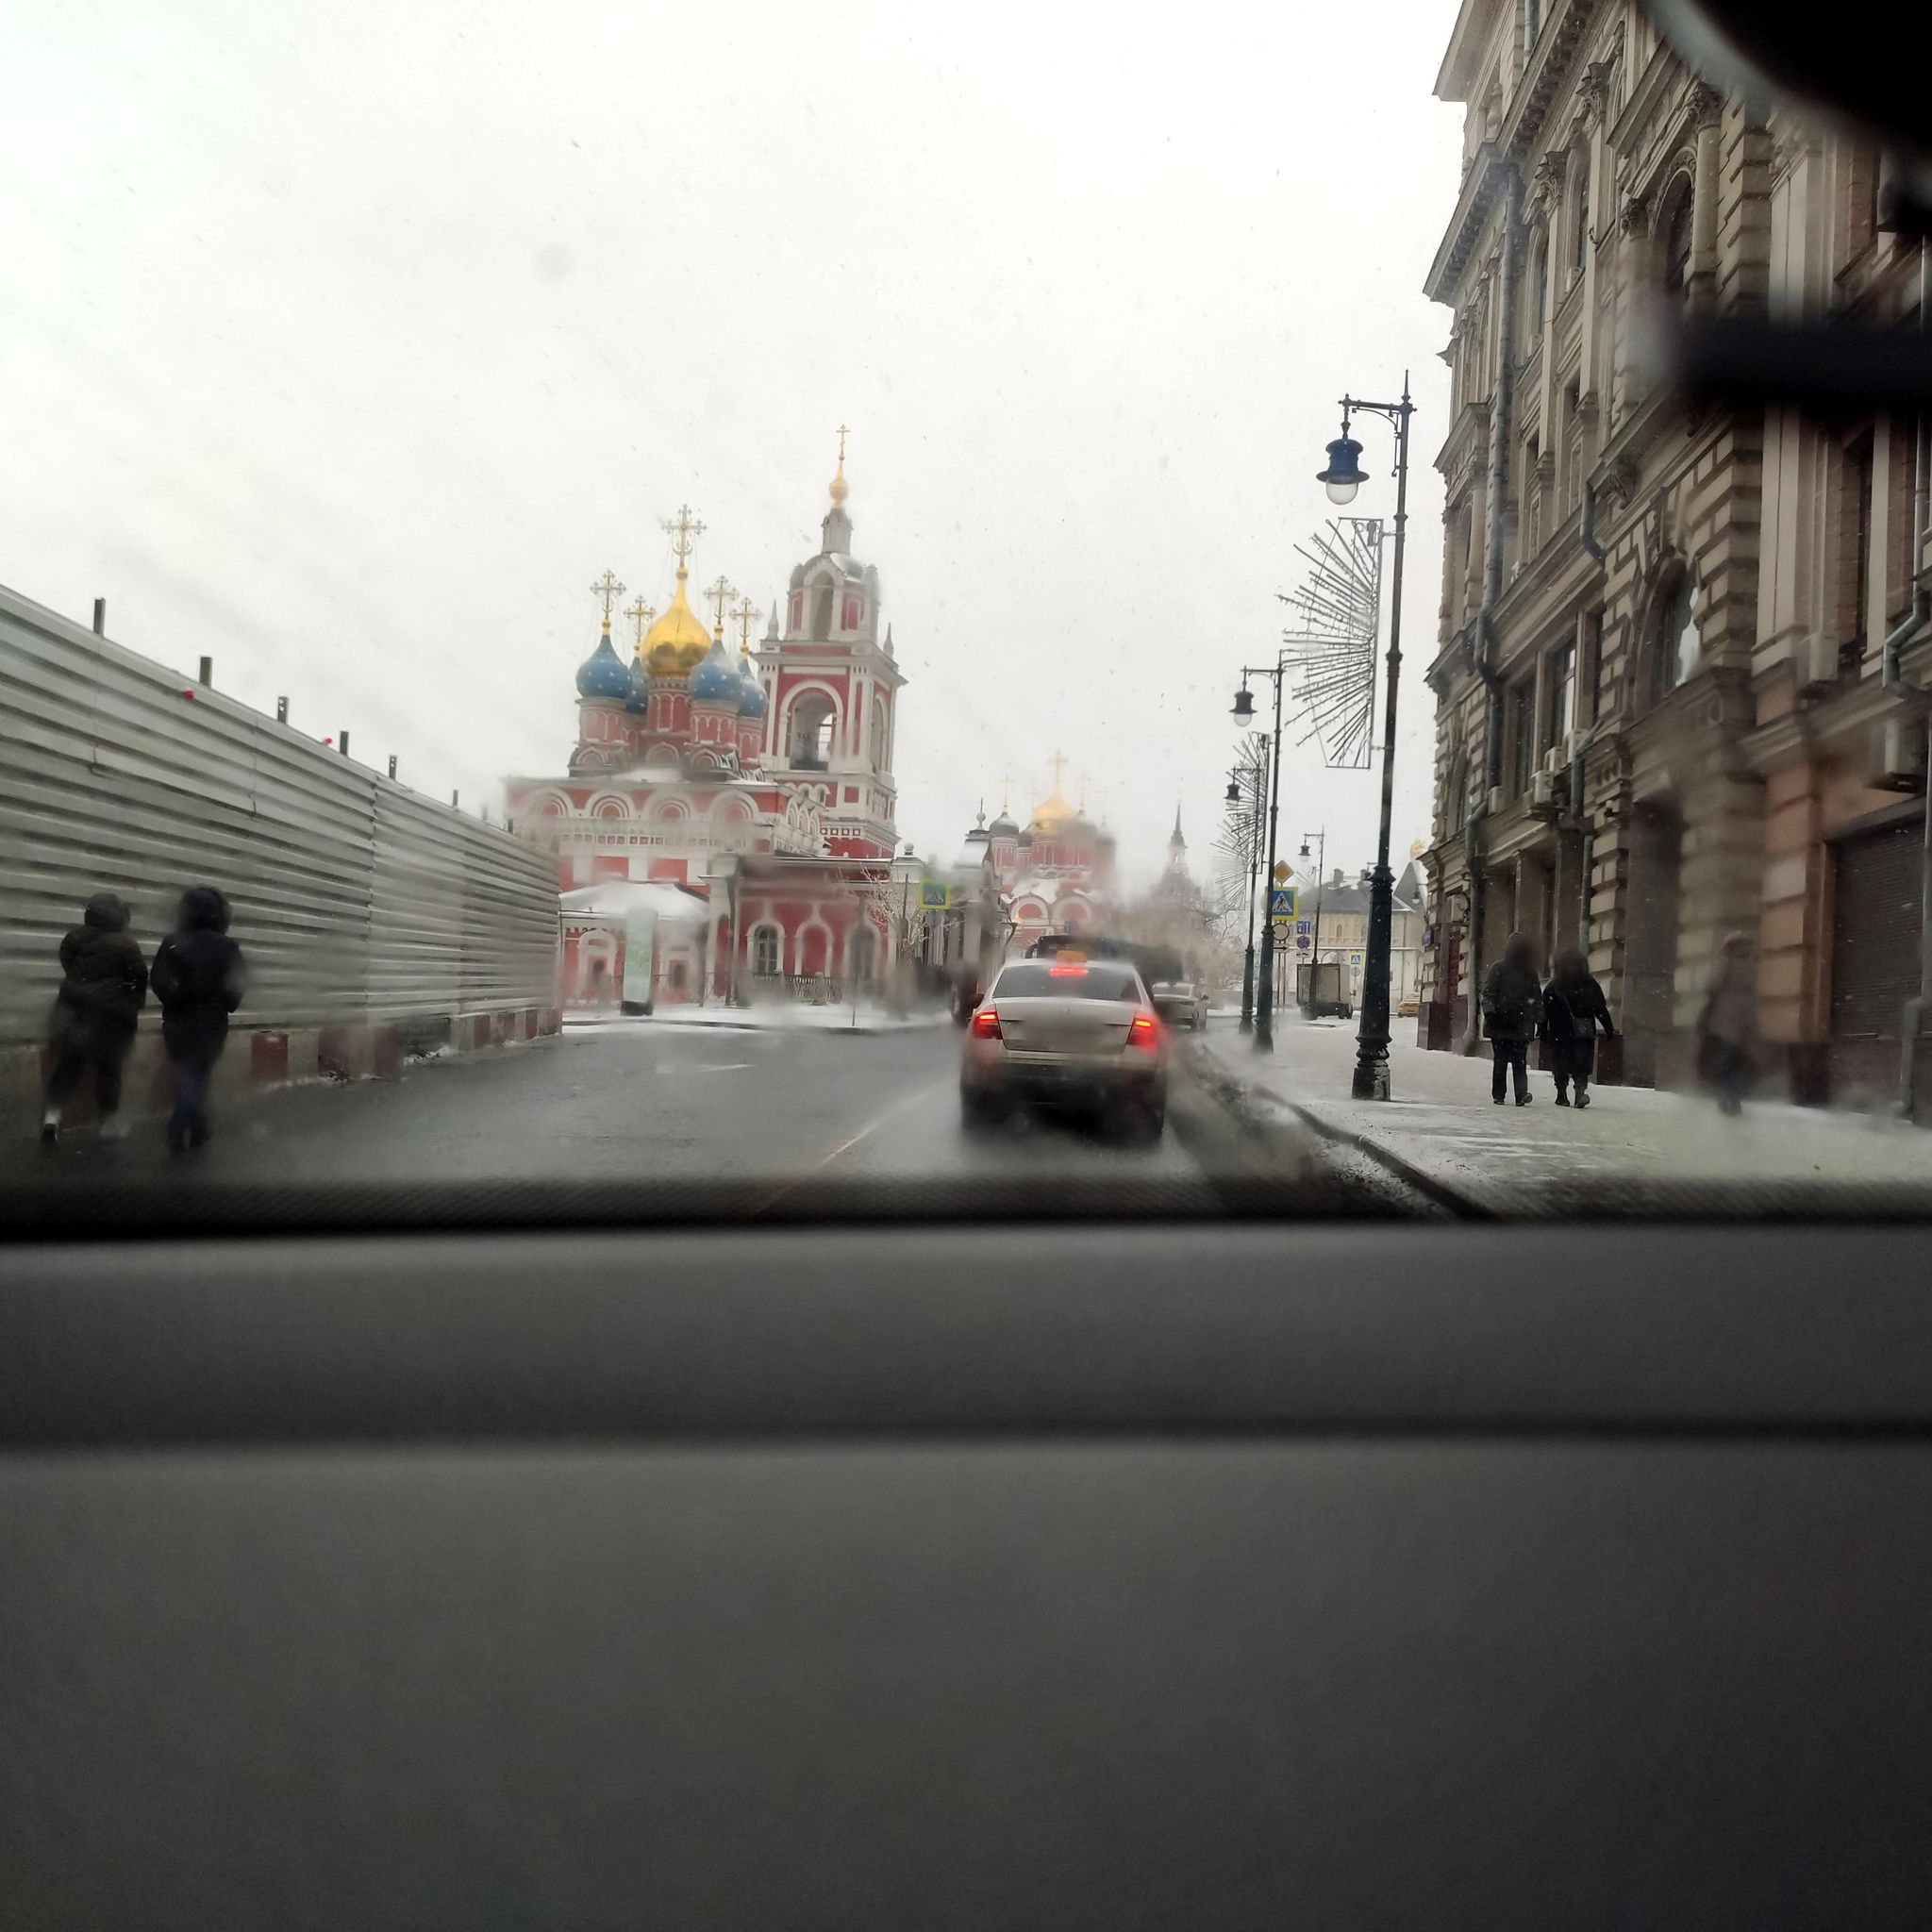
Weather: snowy
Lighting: day
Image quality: slightly poor
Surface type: driving surface
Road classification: footway
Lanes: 3
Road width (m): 3.5
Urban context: urban centre
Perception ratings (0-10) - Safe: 4.39, Lively: 7.53, Beautiful: 2.69, Boring: 2.78, Depressing: 1.97, Wealthy: 4.09